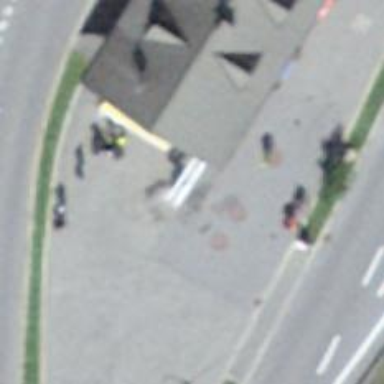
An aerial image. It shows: Fuel station.